The plot shows how the frequency content of a bearing vibration signal evolves over time (STFT spectrogram). Based on the visible evidence, which condition applies: normal, inner_race, outer_race, ball?
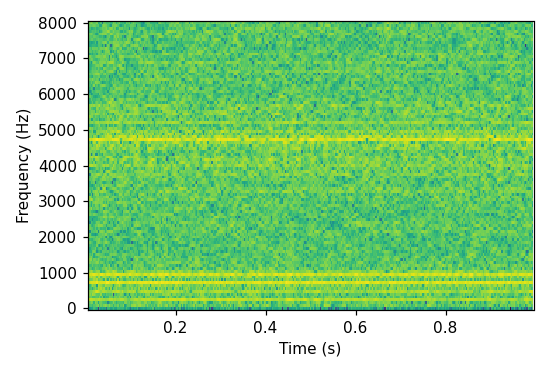
Answer: outer_race